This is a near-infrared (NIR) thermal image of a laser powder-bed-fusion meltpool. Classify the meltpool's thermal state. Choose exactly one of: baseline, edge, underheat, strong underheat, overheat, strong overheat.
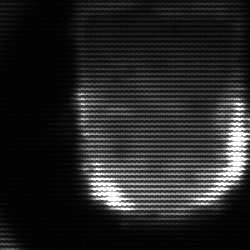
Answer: baseline